CT reconstruction: convct
Segmentation target: spine
Patient: M, age 48
ISS stage: Stage 1
Metal implant: yes
Notes: Metal implant in spine
Axial slice:
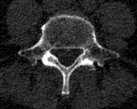
Sagittal slice:
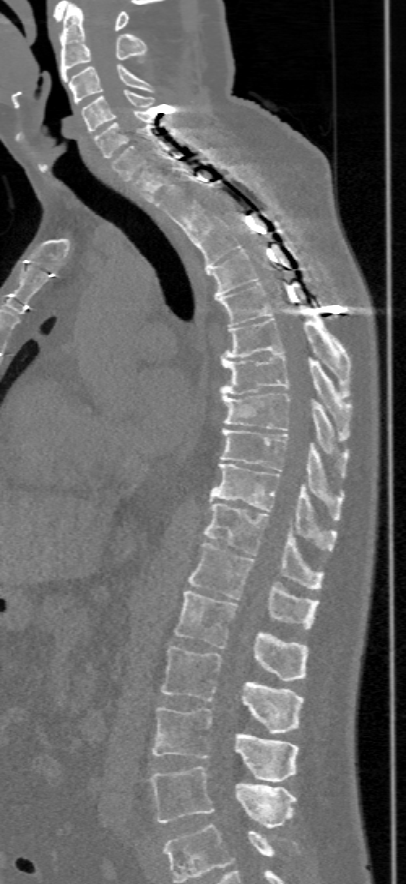